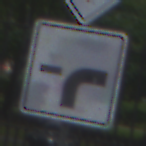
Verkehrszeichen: VerlaufVorfahrtsstrasse9
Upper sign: Vorfahrtsstrasse
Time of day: MorningAfternoon
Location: Outdoor (Urban)
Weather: Overcast
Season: NotSpecified
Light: Natural